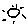
Label: sun